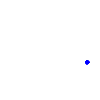
Particle: pion